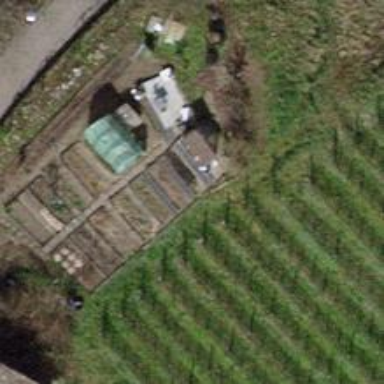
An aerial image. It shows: Area designated for allotments.